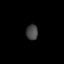
Tissue: lung
Cell type: T cells
Senescence score: 0.6418
Nuclear area (px): 174
Mean DAPI intensity: 70.96